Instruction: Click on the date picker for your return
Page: home
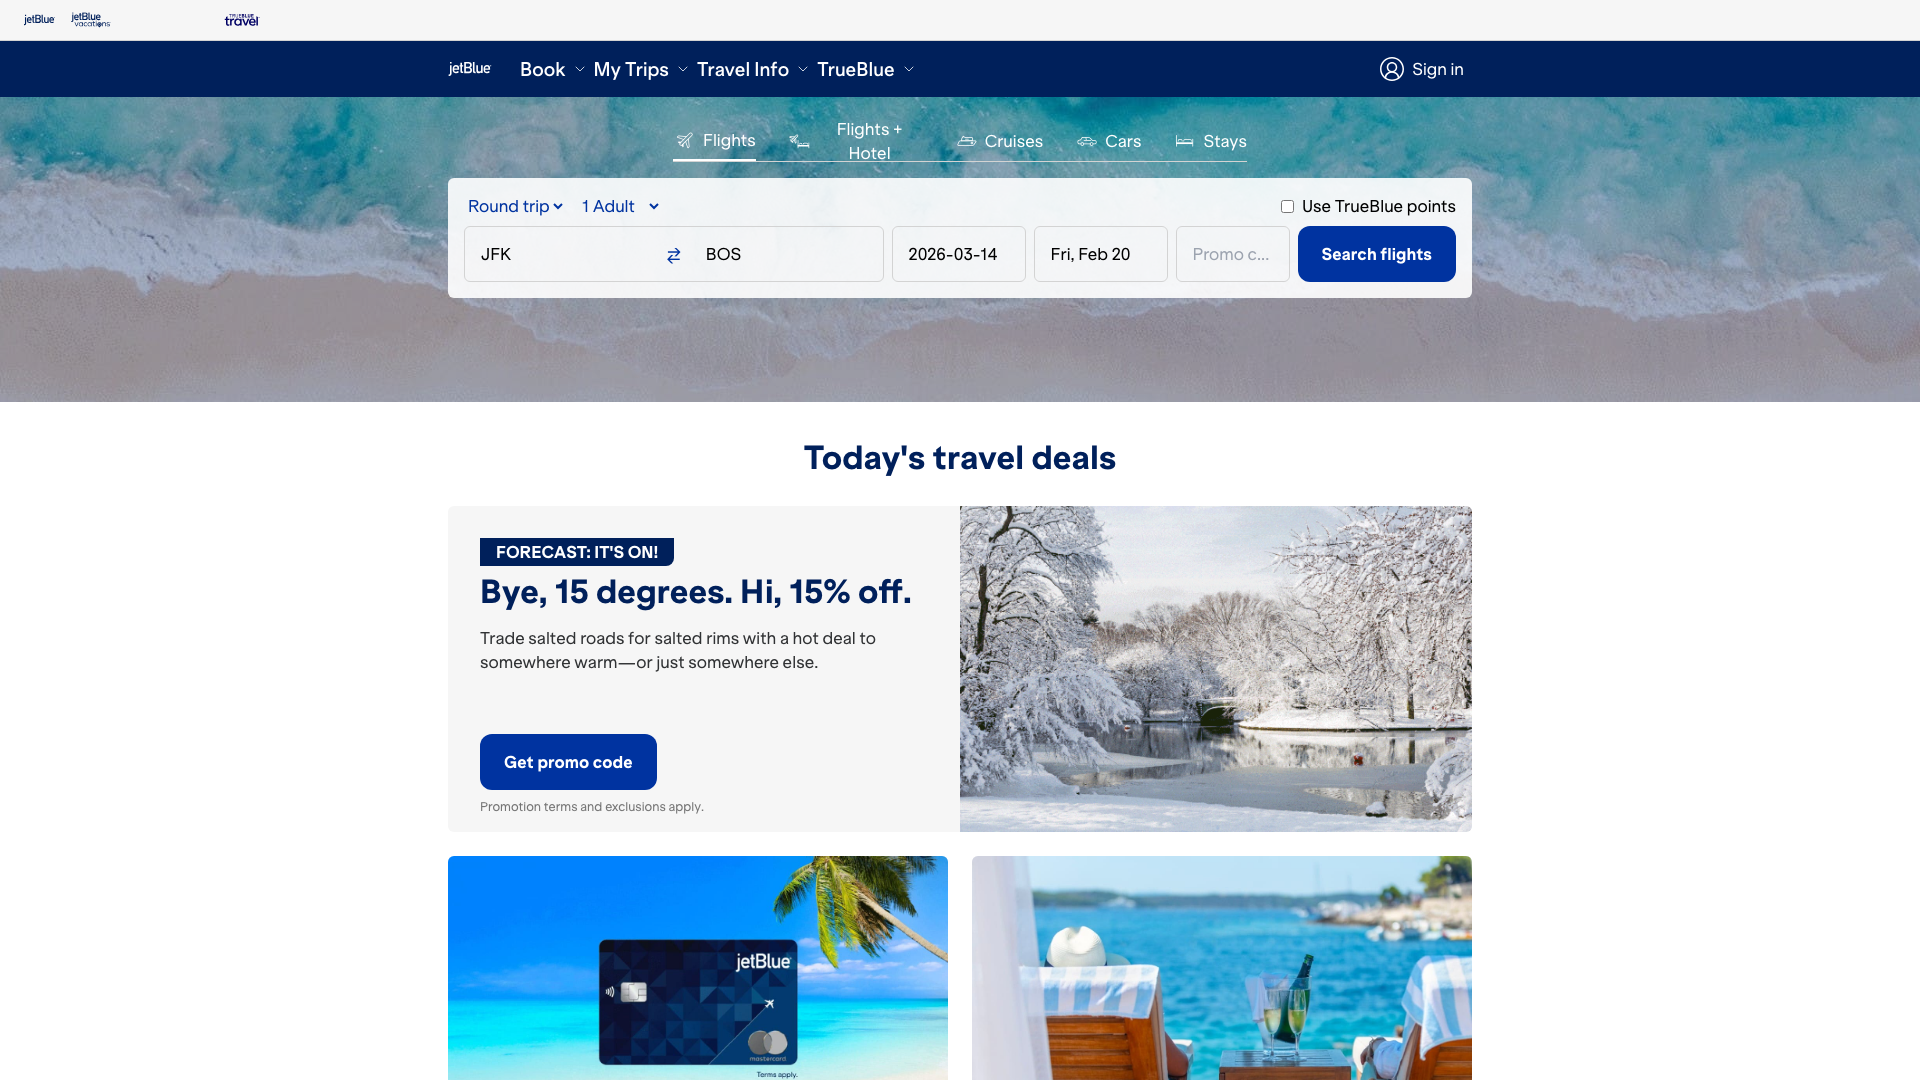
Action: click